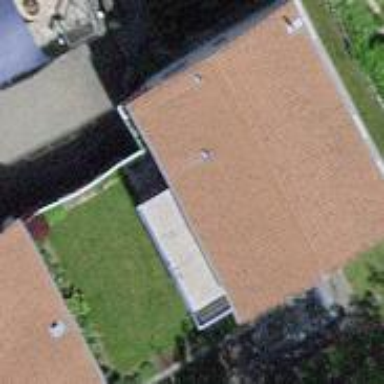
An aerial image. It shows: Semi-detached house.